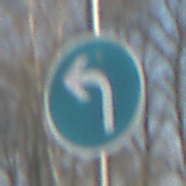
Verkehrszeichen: VorgeschriebeneFahrtrichtungLinks
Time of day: MorningAfternoon
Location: Outdoor (Suburban)
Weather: PartlyCloudy
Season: NotSpecified
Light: Natural